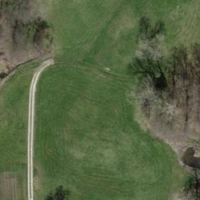
EUNIS habitat code: 52
Species observed at this site:
Gryllus campestris